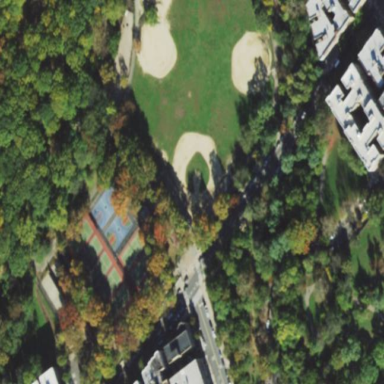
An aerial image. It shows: Baseball pitch for leisure land activities.